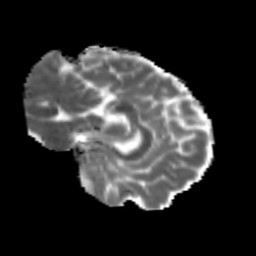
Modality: MD
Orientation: sagittal
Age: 21
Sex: male
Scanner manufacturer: siemens
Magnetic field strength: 3 T
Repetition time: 3.5 s
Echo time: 0.113 s